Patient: sex M, age 61
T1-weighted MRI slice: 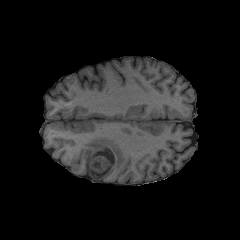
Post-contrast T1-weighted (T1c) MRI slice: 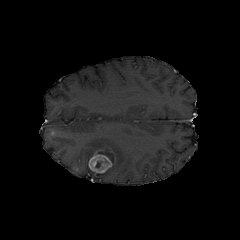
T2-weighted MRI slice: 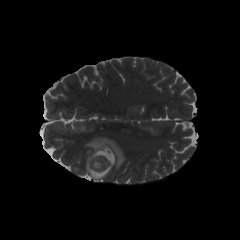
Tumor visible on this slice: yes
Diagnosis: Glioblastoma, IDH-wildtype
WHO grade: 4